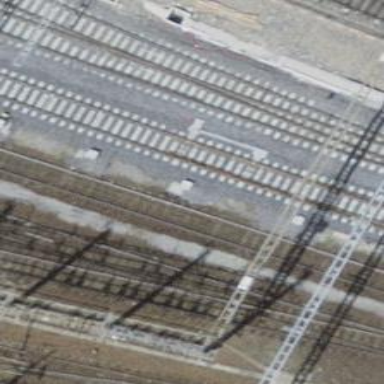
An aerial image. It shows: Railway track with electrification using contact line. The voltage of the system is either 3000 or 15000.